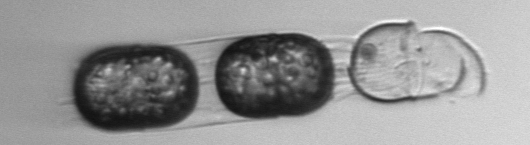
Label: Stephanopyxis